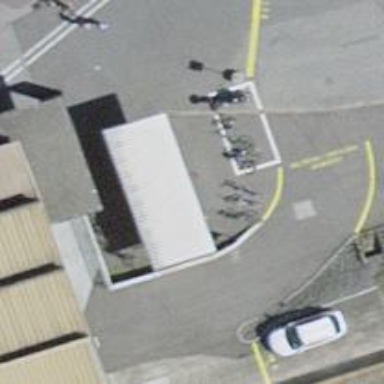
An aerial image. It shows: Bicycle parking area with wall loops.